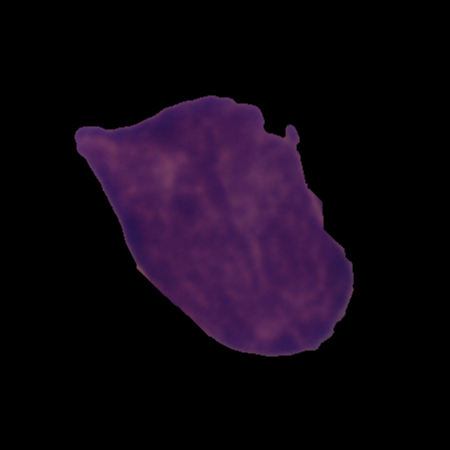
Label: cancer